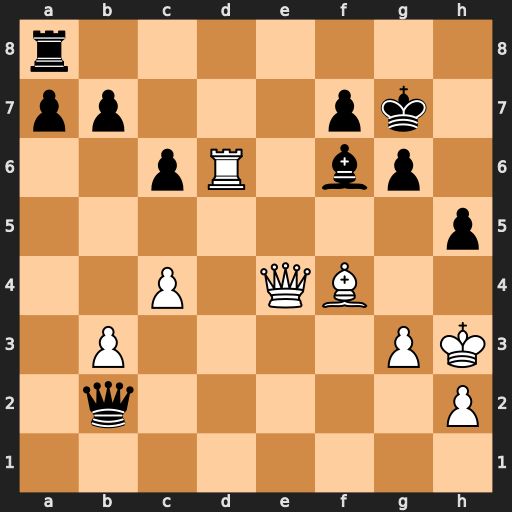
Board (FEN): r7/pp3pk1/2pR1bp1/7p/2P1QB2/1P4PK/1q5P/8
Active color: w
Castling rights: -
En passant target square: -
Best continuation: Rxf6 Kxf6 Be3